This grayscale image was formed by reshaping a rotor test-rig vibration snapshot into a 2-D grid. Determine the machine's mechanical condition. Answer with exactly one of: normal, misalignment, unbalance, looseness.
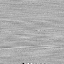
Answer: unbalance